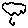
Label: cloud